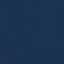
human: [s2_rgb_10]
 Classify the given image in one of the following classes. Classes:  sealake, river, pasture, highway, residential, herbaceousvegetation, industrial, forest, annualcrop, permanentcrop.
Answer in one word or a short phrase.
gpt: SeaLake